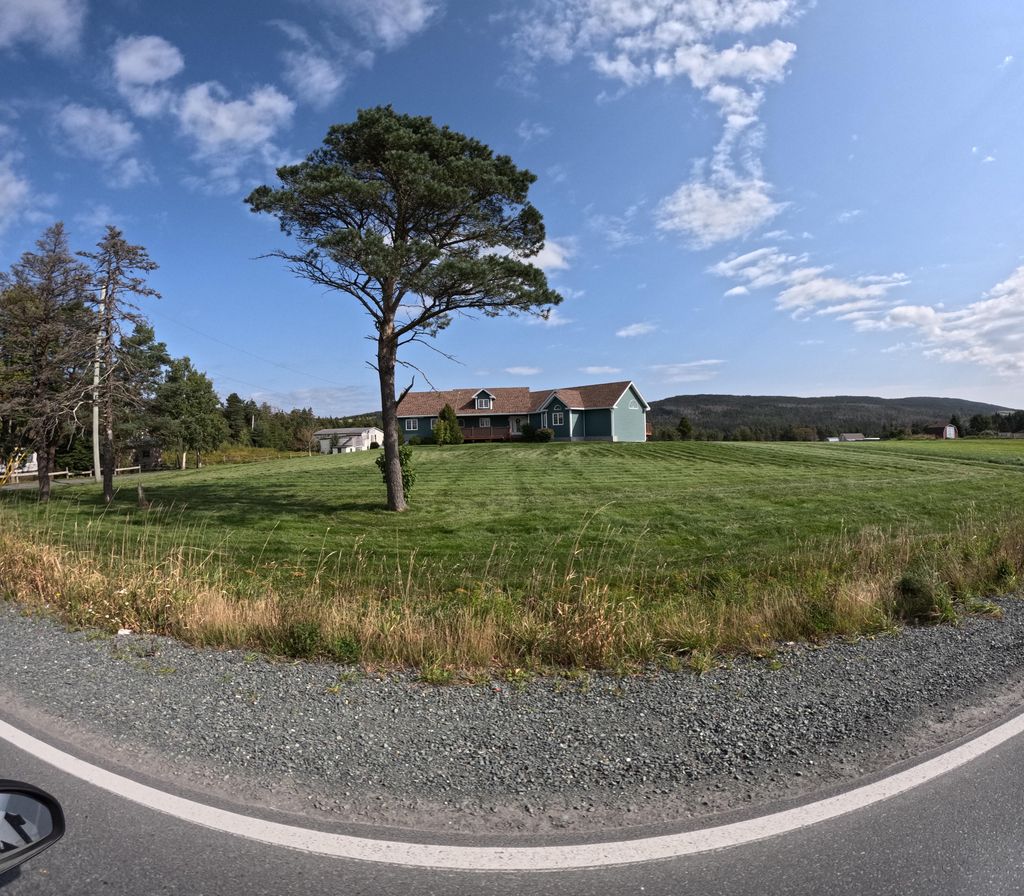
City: st_johns